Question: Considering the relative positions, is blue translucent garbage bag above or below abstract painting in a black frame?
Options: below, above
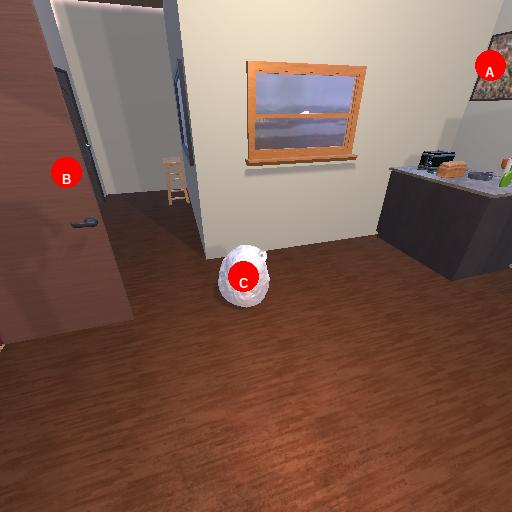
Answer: below